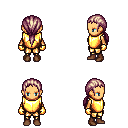
a pixel art fantasy rpg character, female body template, human, tanned skin, gold chest armor, gold greaves, white blonde ponytail hairstyle, gold gloves, brown shoes, four views (front, back, left, right), 2x2 character sprite sheet, small pixel art, hard edges, no anti-aliasing